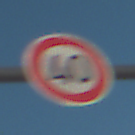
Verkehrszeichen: Geschwindigkeit40
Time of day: SunriseSunset
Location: Outdoor (Nature)
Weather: Clear
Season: NotSpecified
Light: Natural